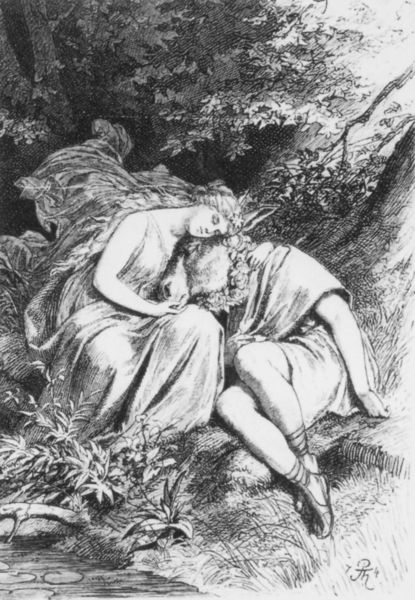
Titel: Holzschnitt (zu: A Midsummer Night’s Dream
Künstler: Paul Thumann
Schlagwörter: baum, mann, schatten, wasser, ufer, frau, kleid, gebüsch, paar, wald, ruhen, graphik, bleistift, liebespaar, trösten, eselskopf, sommernachtstraum